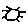
Label: sun